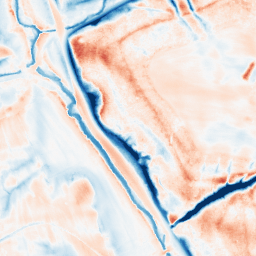
Category: trend_removal
Decomposition family: local_polynomial
Decomposition parameters: window_size: 31
degree: 2
Upsampling method: sinc_blackman
Upsampling parameters: scale: 2
kernel_size: 16
Upsampling scale: 2